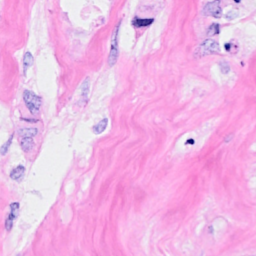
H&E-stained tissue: Breast